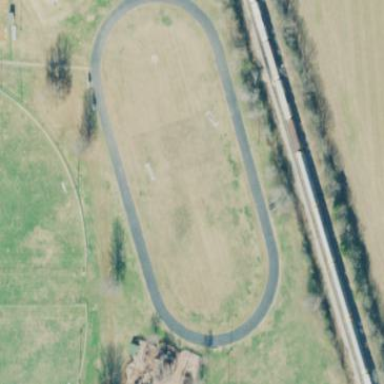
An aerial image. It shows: Concrete track in leisure land area.